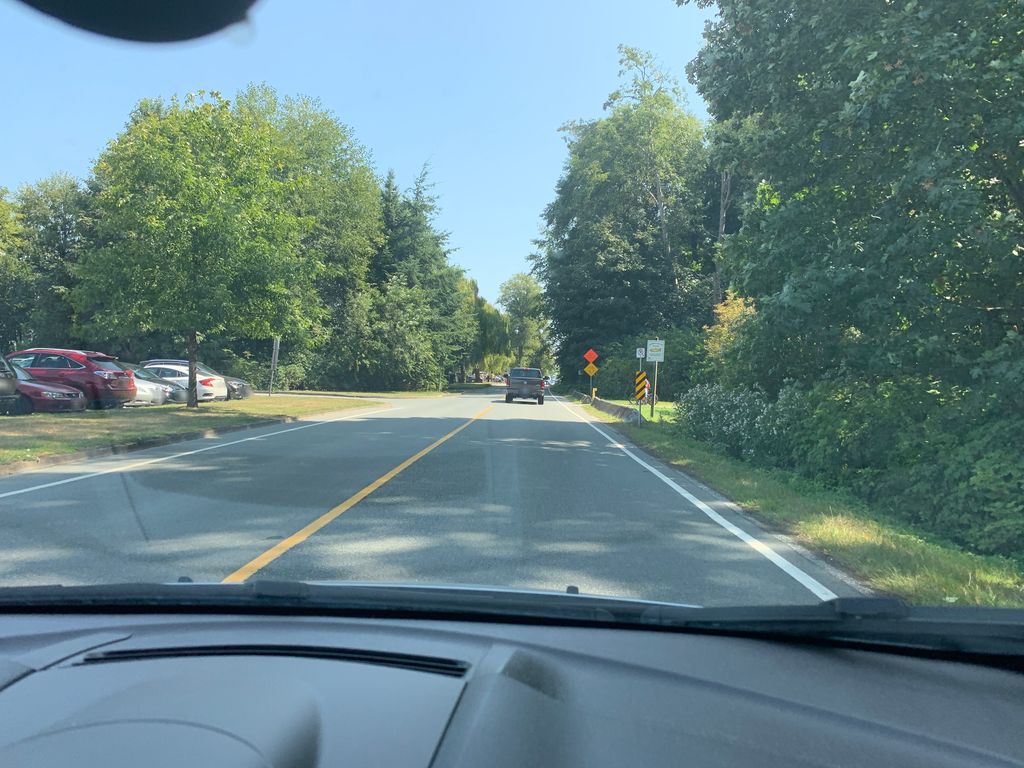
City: vancouver